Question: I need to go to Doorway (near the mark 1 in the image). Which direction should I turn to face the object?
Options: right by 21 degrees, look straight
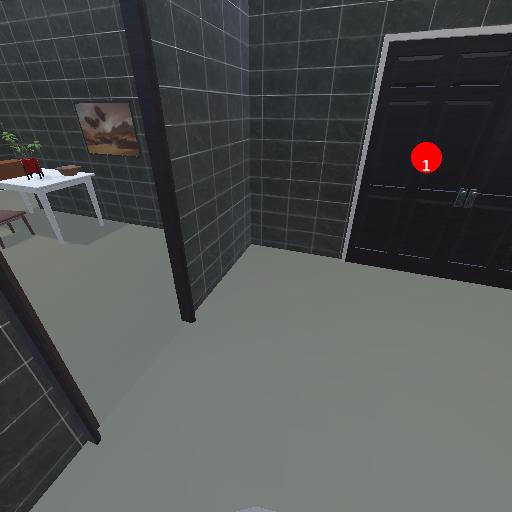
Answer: right by 21 degrees